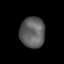
Tissue: prostate
Cell type: T cells
Senescence score: 0.2988
Nuclear area (px): 751
Mean DAPI intensity: 95.24